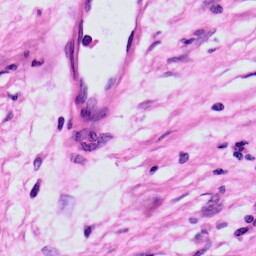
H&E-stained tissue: Skin